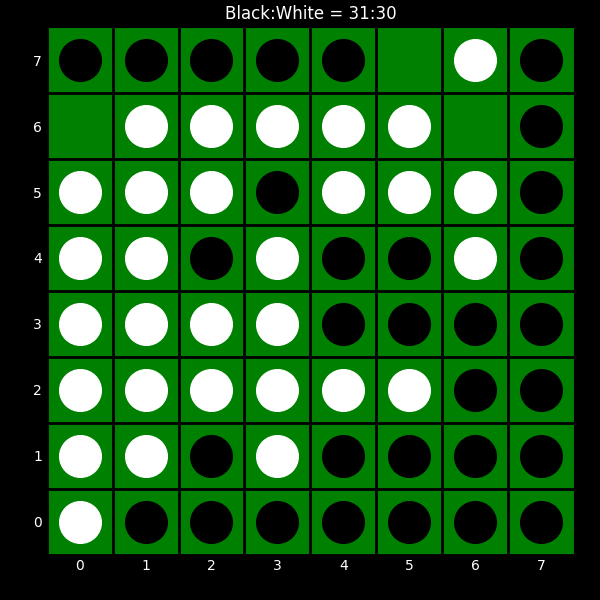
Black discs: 31
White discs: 30